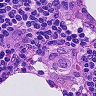
Metastatic tissue present: no